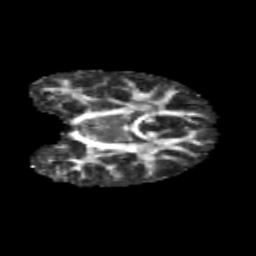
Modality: FA
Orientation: coronal
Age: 11
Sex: female
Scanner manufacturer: siemens
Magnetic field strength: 3 T
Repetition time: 3.8 s
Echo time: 0.07 s